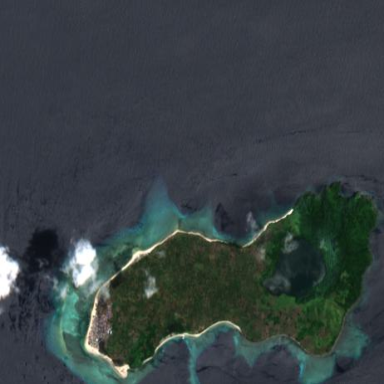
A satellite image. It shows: Island with natural coastline.